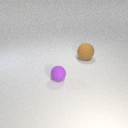
small purple rubber sphere to the left of large brown rubber sphere